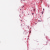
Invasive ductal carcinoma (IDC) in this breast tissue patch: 0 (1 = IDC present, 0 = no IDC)